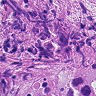
Metastatic tissue present: yes